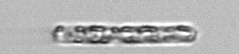
Label: Dactyliosolen_fragilissimus